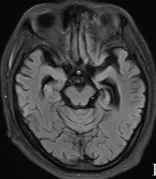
Comparison of the patient's MRI. (I-L) MRI examination at month 14 of the course of disease.
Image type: radiology (mri)